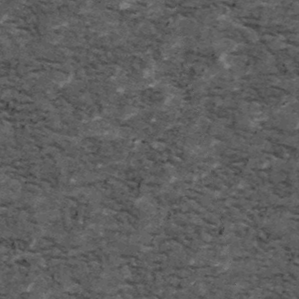
Label: frost